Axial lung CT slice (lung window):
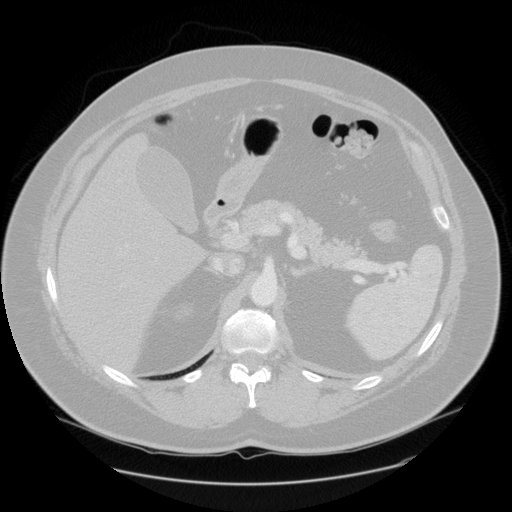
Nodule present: no